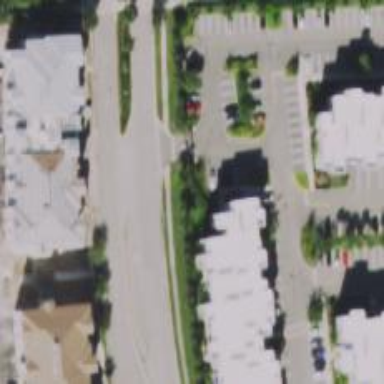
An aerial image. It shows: Parking space is available.